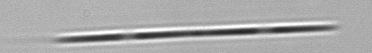
Label: Pseudo-nitzschia